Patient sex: F
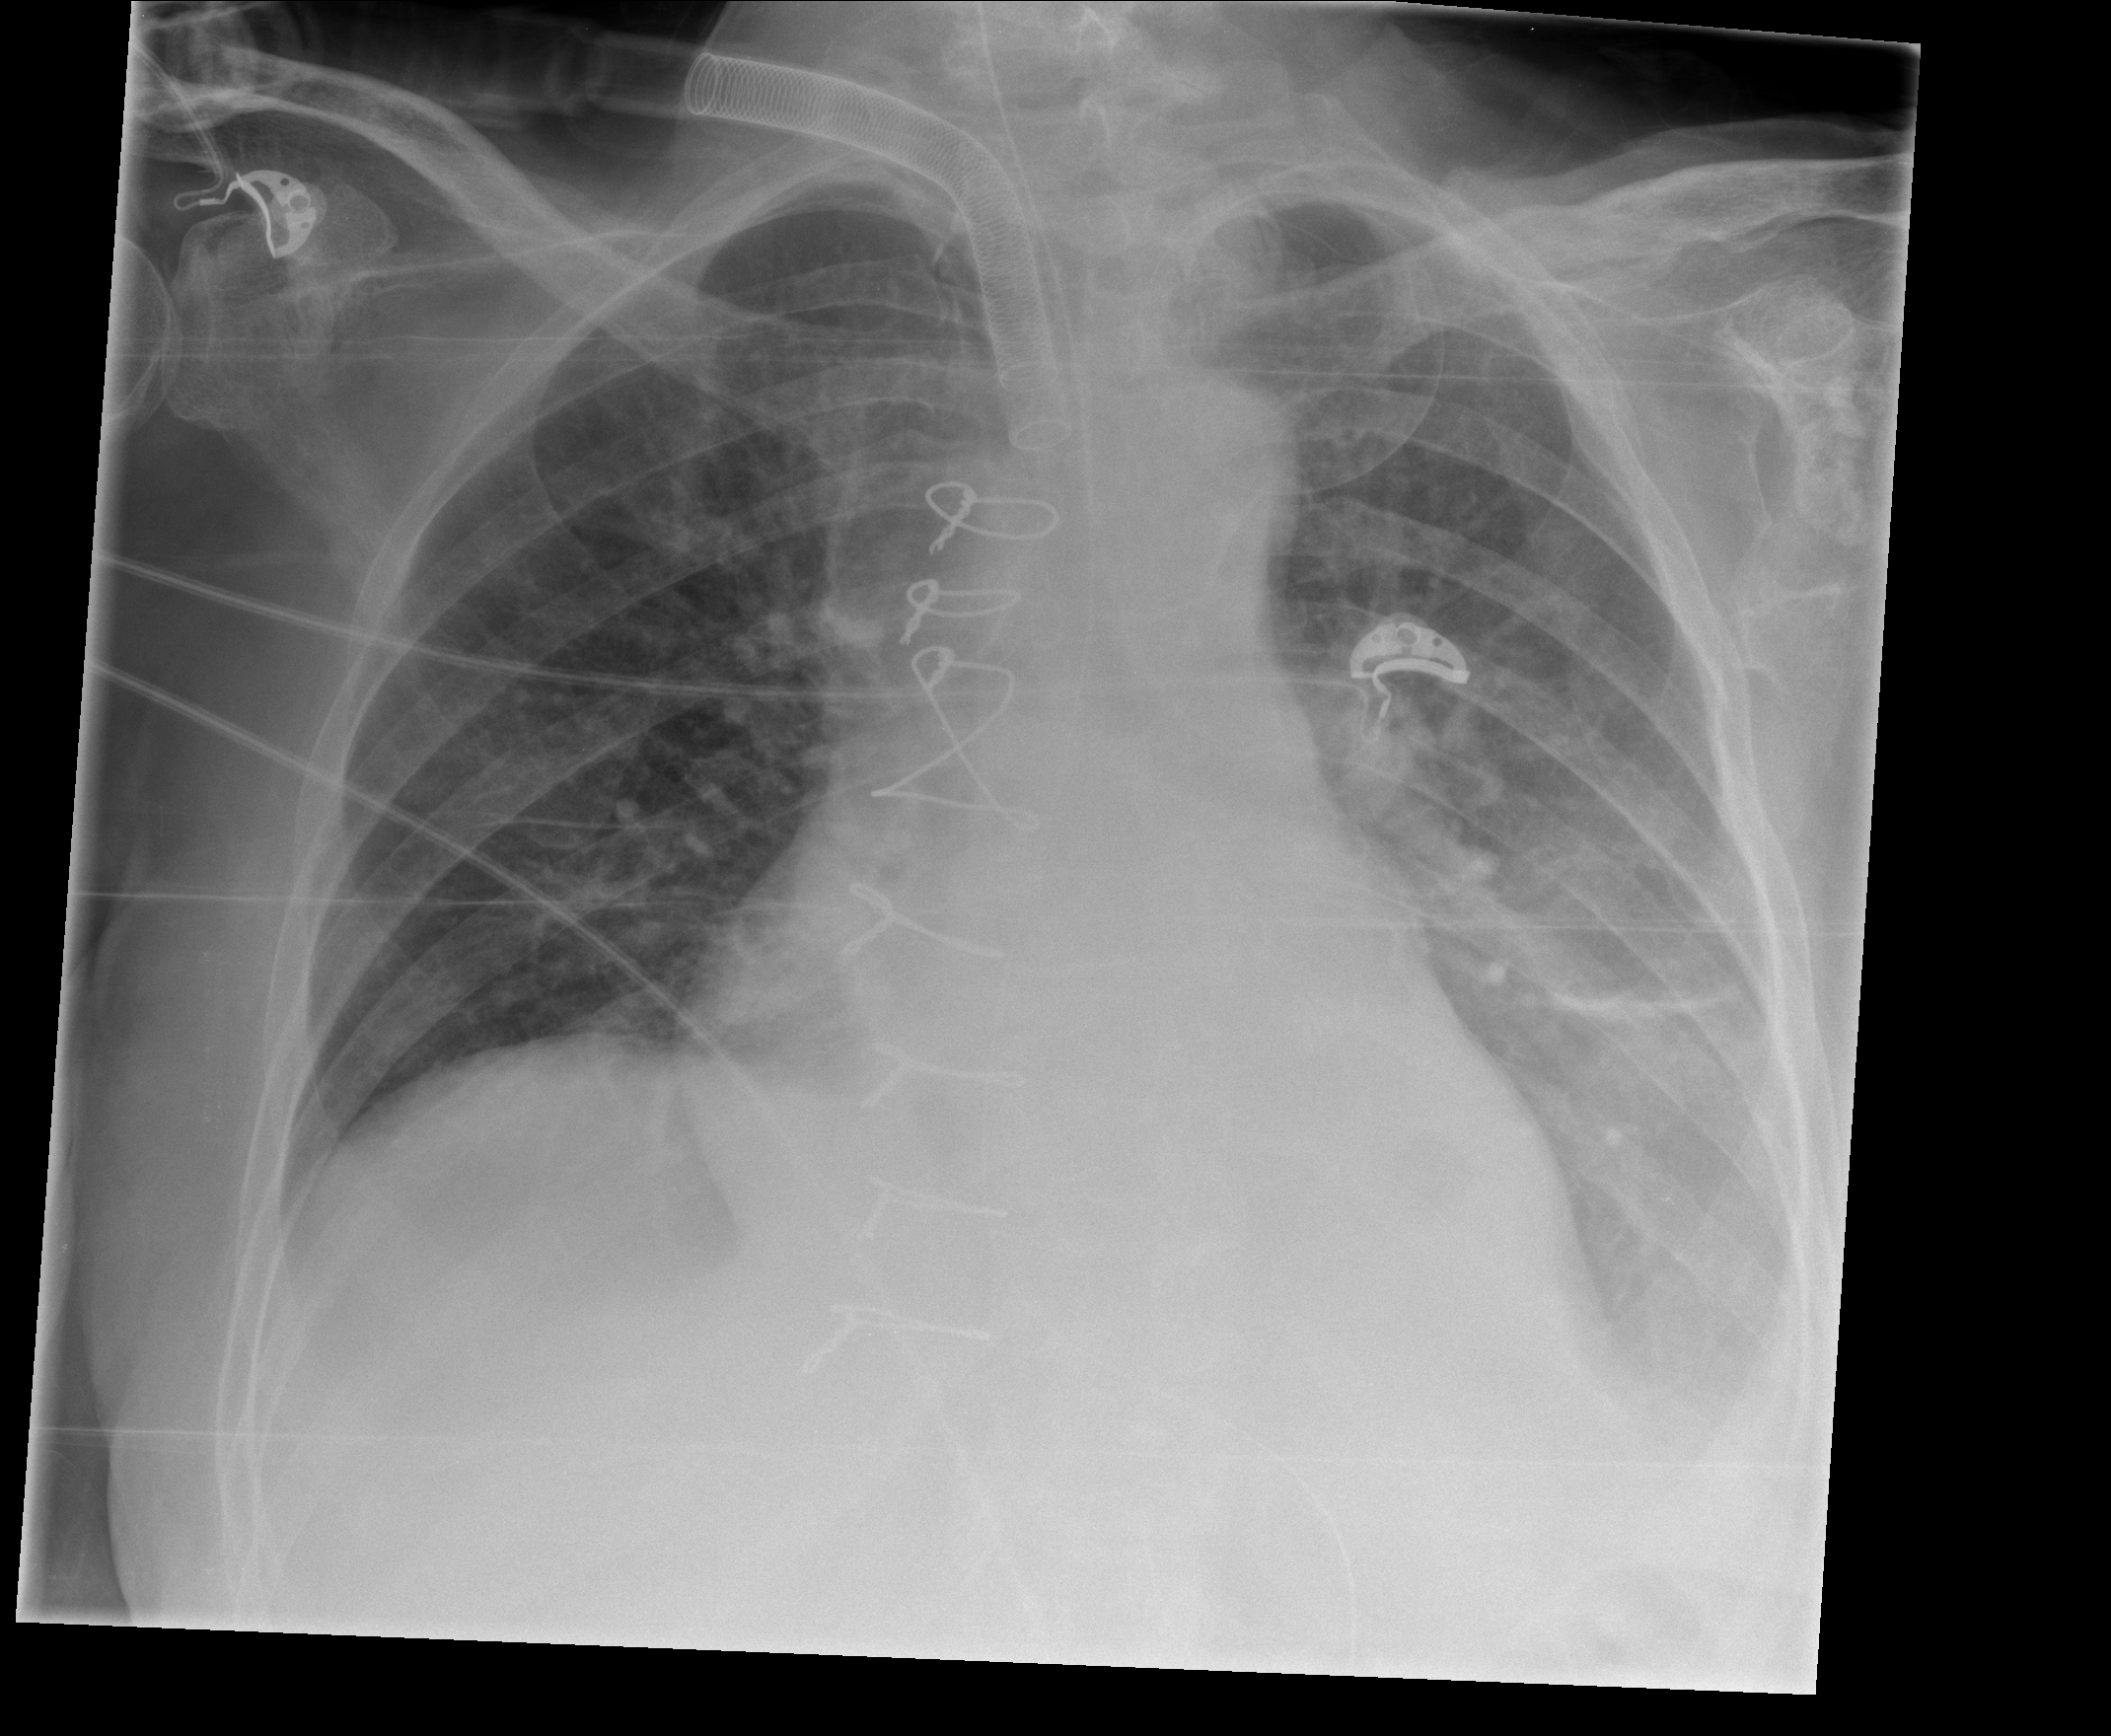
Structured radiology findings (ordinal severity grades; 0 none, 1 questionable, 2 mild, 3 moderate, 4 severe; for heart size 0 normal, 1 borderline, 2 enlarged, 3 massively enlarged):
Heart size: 1
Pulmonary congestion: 2
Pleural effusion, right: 0
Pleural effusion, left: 2
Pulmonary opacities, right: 0
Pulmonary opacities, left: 0
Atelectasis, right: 0
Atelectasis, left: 1